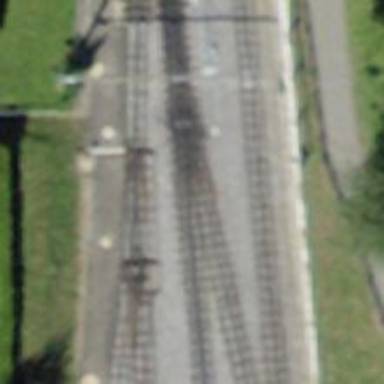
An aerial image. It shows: Railway switch.